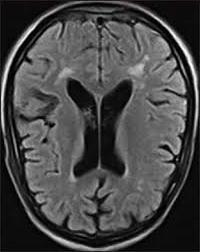
Label: notumor